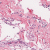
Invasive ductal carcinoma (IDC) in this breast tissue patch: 0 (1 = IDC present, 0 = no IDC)